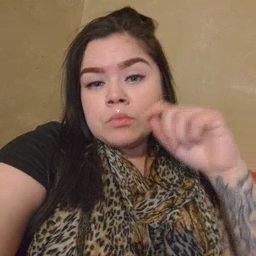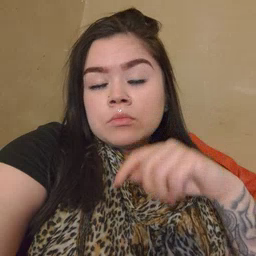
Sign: down